Interaction volume radius: 10 \u00c5
Interaction volume height: 30 \u00c5
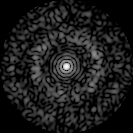
Disorder parameter: 0.8307